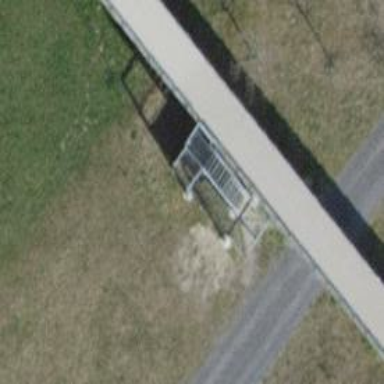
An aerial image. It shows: Bridge with metal steps.